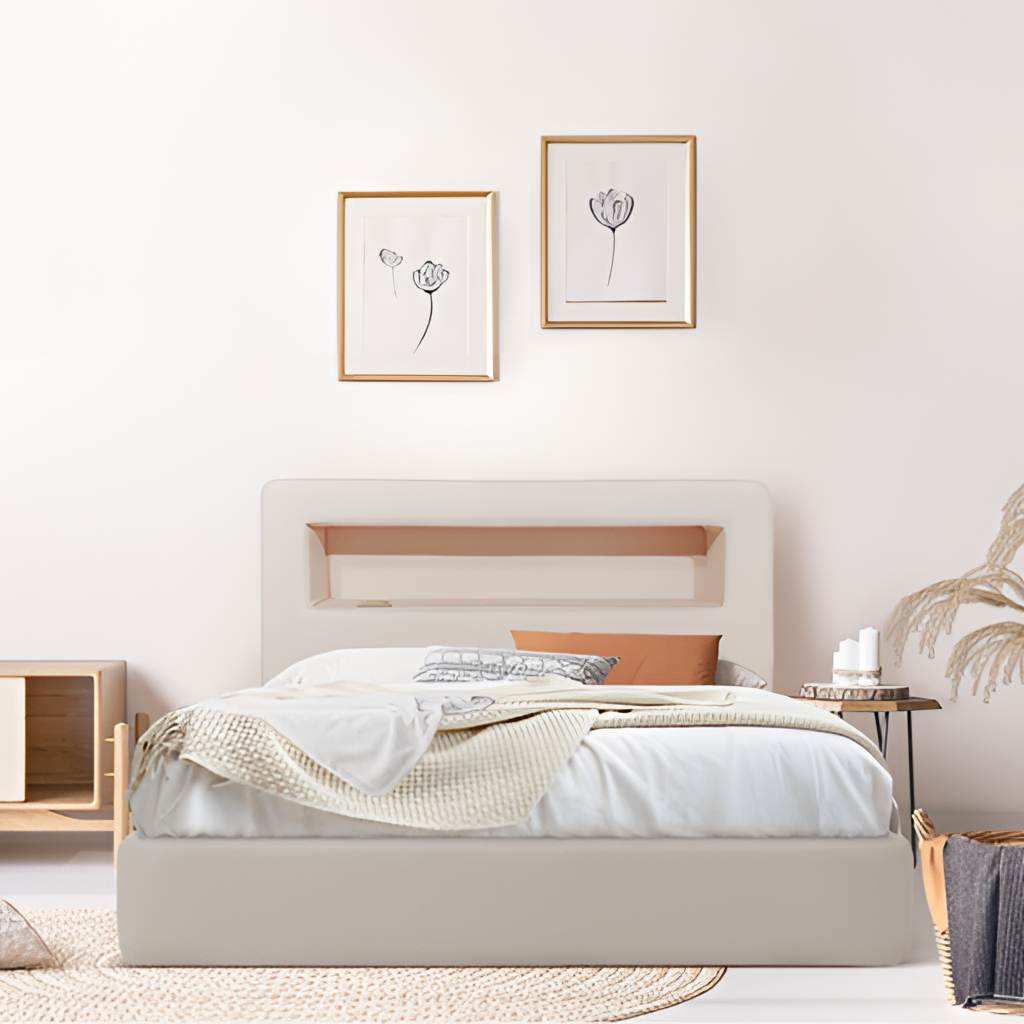
beige fabric bed, bedroom, woven flooring, with circular pattern, paint wallpaper, with solid pattern, contemporary